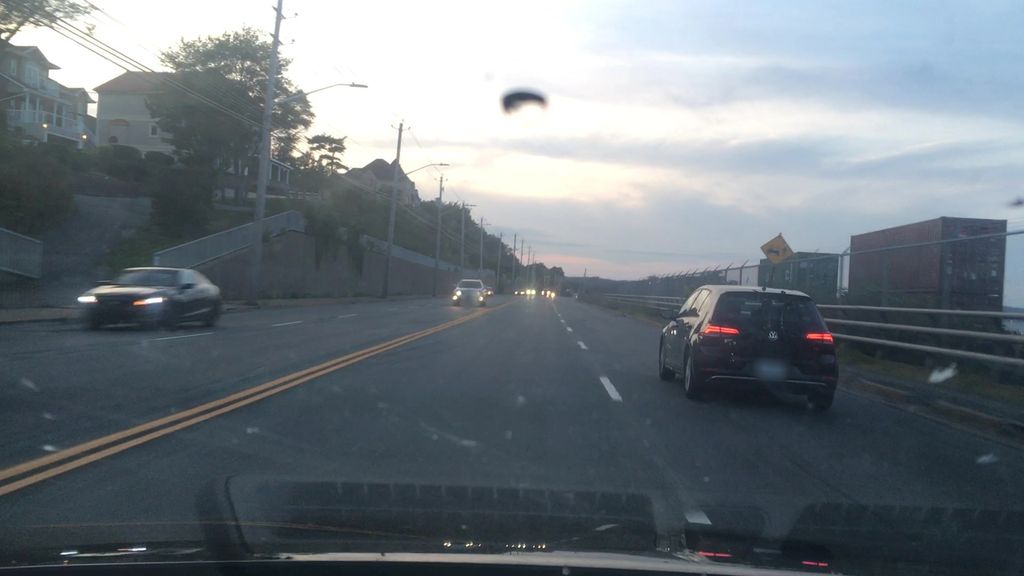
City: halifax